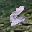
Label: 6